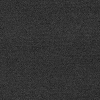
Atmospheric dust classification: dusty